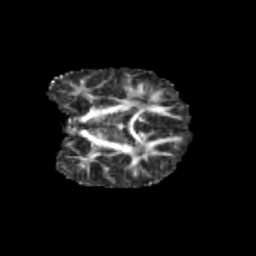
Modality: FA
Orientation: coronal
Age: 11
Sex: male
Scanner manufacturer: siemens
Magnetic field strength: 3 T
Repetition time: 3.8 s
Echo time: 0.07 s